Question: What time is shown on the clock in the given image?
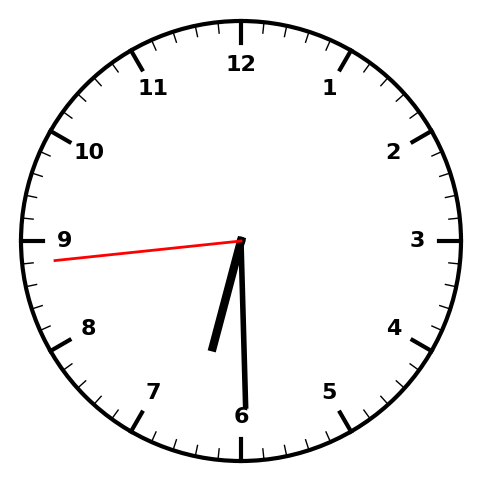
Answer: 06:29:44